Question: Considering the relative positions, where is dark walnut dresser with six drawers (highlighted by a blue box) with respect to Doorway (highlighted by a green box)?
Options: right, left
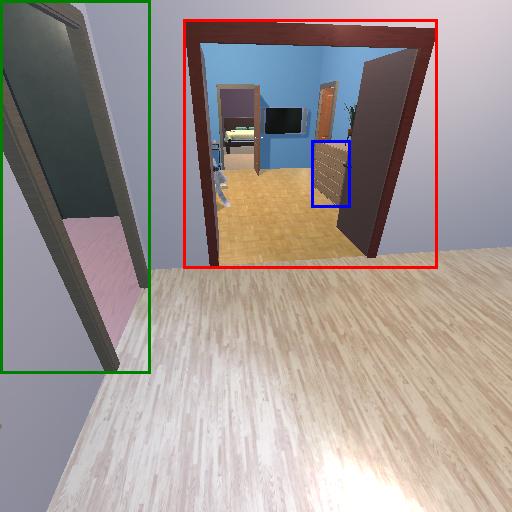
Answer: right